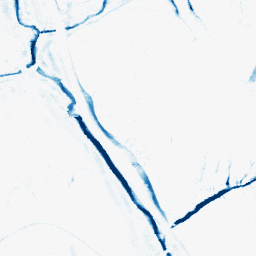
Category: morphological
Decomposition family: morphological_ellipse
Decomposition parameters: operation: closing
width: 5
height: 10
Upsampling method: cubic_catmull_rom
Upsampling parameters: scale: 4
Upsampling scale: 4